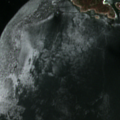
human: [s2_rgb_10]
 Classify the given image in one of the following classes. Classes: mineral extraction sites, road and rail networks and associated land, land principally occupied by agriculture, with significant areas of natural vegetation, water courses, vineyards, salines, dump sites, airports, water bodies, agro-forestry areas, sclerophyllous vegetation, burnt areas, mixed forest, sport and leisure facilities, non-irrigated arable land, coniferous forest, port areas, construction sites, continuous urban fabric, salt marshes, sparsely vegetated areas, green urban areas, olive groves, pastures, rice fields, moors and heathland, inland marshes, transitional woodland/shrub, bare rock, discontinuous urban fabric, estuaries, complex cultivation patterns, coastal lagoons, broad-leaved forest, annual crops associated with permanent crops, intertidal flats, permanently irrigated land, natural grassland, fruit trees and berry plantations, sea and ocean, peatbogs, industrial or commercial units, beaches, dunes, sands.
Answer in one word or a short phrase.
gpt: sea and ocean